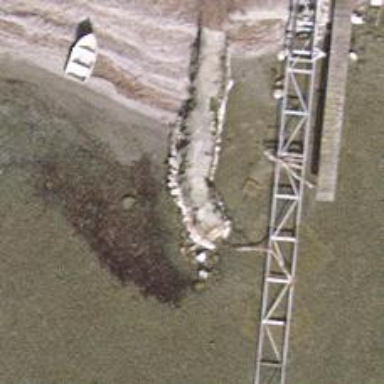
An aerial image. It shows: Man-made pier.